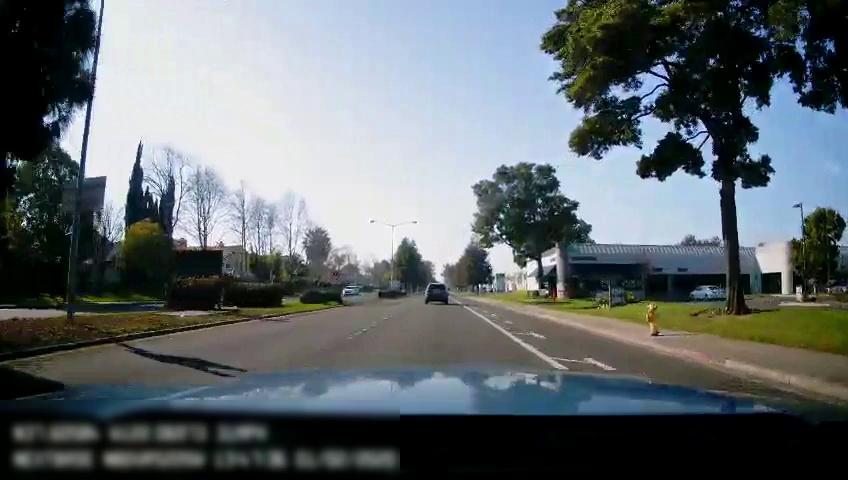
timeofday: Day
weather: Sunny
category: Drivable Space
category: Drivable Space
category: Vehicles | SUV
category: Vehicles | SUV
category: Vehicles | Car
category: Lanes | Current Lane
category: Lanes | Current Lane